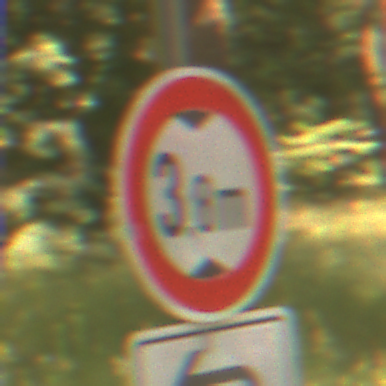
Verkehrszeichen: TatsaechlicheHoehe
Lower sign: RichtungsangabeDurchPfeile2
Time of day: Midday
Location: Outdoor (Nature)
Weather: PartlyCloudy
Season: NotSpecified
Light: Natural